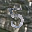
Label: 5